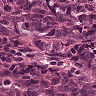
Metastatic tissue present: yes